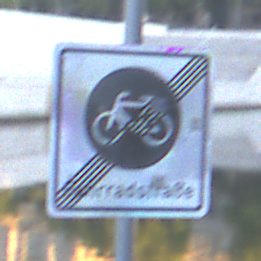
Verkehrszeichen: EndeFahrradstrasse
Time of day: SunriseSunset
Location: Outdoor (Urban)
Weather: Clear
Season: NotSpecified
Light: Natural